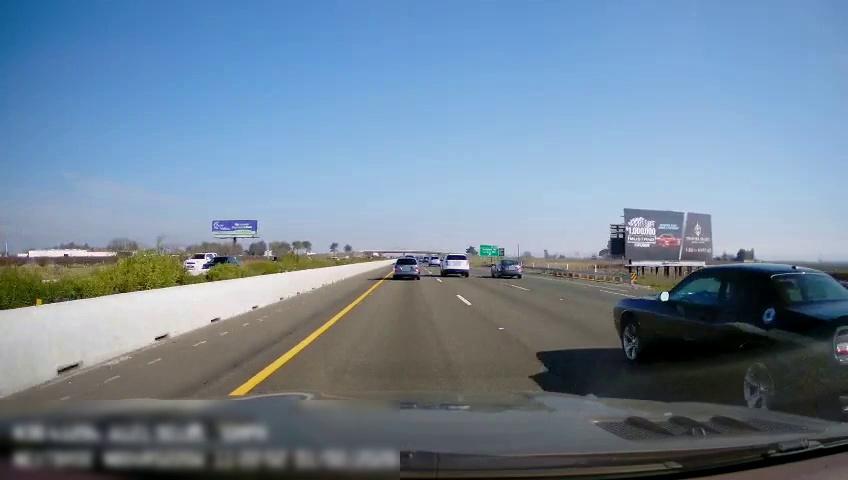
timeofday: Day
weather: Sunny
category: Drivable Space
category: Vehicles | Car
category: Vehicles | SUV
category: Vehicles | Car
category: Vehicles | Car
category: Vehicles | SUV
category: Vehicles | SUV
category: Vehicles | SUV
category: Lanes | Current Lane
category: Lanes | Current Lane
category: Lanes | Alternate Lane
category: Lanes | Alternate Lane